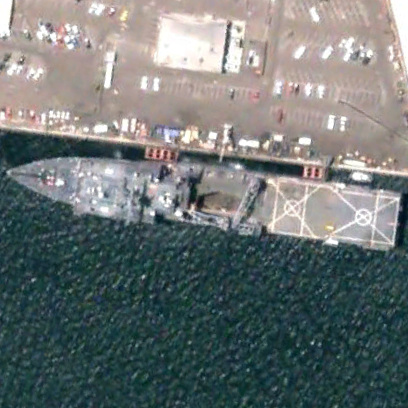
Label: combat